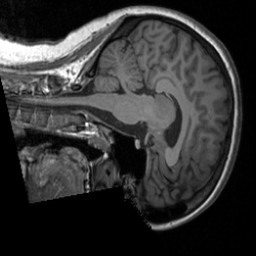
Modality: T1w
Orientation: sagittal
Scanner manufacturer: siemens
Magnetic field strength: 3 T
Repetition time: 1.9 s
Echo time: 0.00226 s